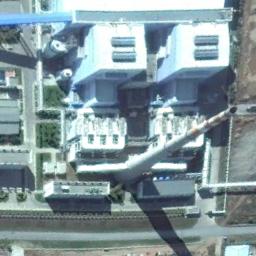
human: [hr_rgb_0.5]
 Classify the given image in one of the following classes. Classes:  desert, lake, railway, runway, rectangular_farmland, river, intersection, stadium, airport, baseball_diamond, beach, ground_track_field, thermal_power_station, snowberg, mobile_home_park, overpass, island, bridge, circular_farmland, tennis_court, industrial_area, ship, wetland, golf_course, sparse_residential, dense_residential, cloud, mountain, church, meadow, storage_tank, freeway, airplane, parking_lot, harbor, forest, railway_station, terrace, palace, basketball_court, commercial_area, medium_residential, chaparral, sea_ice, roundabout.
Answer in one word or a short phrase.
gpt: thermal_power_station